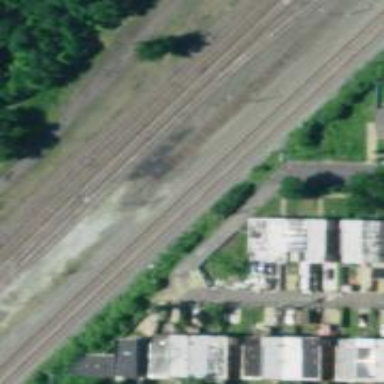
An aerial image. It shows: Railway yard.